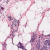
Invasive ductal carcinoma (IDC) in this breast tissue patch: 1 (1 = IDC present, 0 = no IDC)